Question: I have a strange problem: I'm trying to build my .NET project in TFS, but there is a test failing. Problem : it's a test that doesn't exist (to my knowledge) on a controller that doesn't exist!

So there should be a LeadControllerConstructorTest somewhere in the project but:
- -
Does anyone know what is going on?
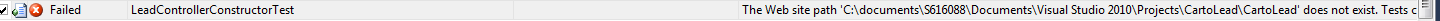
Answer: TFS will run tests on all dlls with the word 'test' in them. Check your drop folder for all dlls that contain the word 'test' and I would imagine one of them contains the 'test' you are seeing.